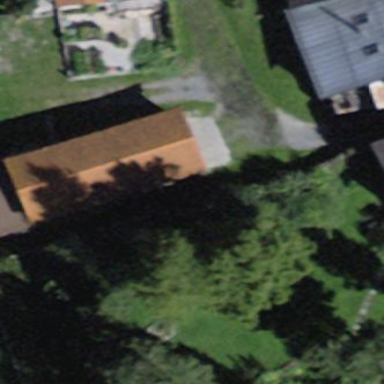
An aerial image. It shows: Shed building with gabled roof oriented along its length.